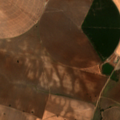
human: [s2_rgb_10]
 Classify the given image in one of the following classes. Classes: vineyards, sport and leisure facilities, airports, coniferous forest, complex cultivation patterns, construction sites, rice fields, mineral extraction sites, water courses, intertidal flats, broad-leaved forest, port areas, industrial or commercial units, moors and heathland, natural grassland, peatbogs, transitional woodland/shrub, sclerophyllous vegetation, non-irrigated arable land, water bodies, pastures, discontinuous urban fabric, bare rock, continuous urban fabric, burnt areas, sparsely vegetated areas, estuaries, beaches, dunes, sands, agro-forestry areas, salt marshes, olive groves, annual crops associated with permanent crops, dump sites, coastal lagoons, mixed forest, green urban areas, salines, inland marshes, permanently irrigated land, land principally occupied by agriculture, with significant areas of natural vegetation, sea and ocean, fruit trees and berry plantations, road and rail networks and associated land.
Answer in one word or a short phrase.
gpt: non-irrigated arable land, permanently irrigated land, olive groves